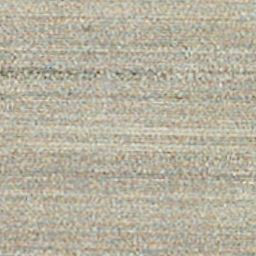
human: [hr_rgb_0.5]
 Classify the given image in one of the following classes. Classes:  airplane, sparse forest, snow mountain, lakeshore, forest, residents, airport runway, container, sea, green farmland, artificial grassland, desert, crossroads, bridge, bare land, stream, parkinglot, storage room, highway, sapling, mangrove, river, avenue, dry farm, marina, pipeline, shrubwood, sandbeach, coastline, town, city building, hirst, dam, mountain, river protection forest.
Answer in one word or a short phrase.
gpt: dry farm